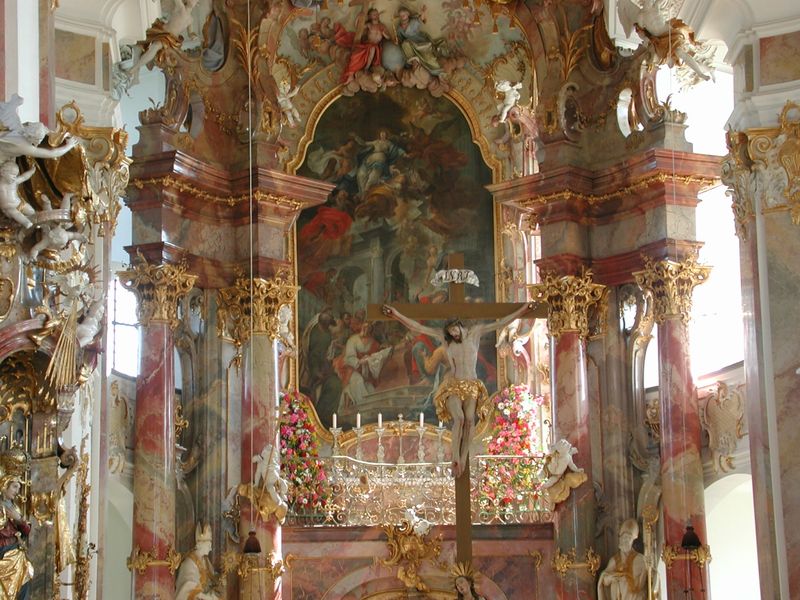
Titel: Maria Steinbach
Standort: Maria Steinbach, Maria Steinbach (EU - D - BW)
Schlagwörter: gemälde, lendenschurz, bunt, fenster, lampe, licht, marmor, säule, säulen, rosen, rot, tuch, barock, bild, kirche, gold, rokoko, rosa, engel, bogen, pilaster, figuren, kerzen, stuck, lendentuch, bayern, kreuz, münchen, strahlen, altar, hochaltar, kapitelle, kerzenleuchter, statuen, voluten, jesus, jesus christus, kruzifix, heilige, golden, prunk, putten, maria, korinthisch, putti, altarbild, korintisch, rocaille, gekreuzigter, wunder, altargemälde, inri, söulen, überladen, anselm, säuken, marmorsäulen, barockaltar, korintische, goldornamente, latarbild, b<arock